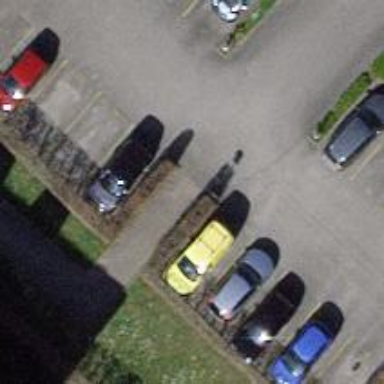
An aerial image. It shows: Road serving as parking aisle.